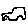
Label: car